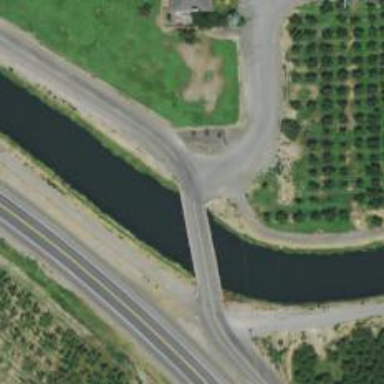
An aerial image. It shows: Unclassified road with bridge.